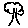
Label: tree